Interaction volume radius: 5 \u00c5
Interaction volume height: 35 \u00c5
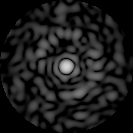
Disorder parameter: 0.8505